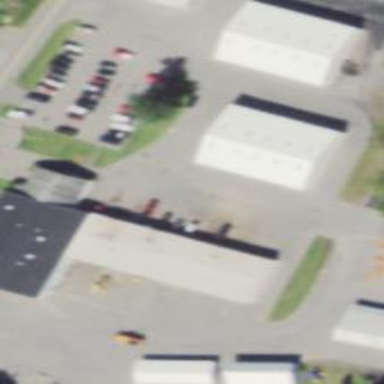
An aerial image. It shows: Commercial building.